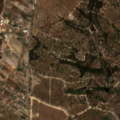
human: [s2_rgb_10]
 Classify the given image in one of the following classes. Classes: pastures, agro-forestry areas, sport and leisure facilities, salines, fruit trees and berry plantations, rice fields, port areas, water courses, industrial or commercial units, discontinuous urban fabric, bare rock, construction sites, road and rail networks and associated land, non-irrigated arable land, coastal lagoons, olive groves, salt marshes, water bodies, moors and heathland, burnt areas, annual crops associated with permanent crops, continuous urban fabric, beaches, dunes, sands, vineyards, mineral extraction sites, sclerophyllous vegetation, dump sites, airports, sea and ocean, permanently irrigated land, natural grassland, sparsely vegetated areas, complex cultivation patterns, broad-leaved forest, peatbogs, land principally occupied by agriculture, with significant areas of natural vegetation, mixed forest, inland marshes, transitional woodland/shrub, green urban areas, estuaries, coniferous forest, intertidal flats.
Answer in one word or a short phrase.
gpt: non-irrigated arable land, complex cultivation patterns, agro-forestry areas, broad-leaved forest, transitional woodland/shrub